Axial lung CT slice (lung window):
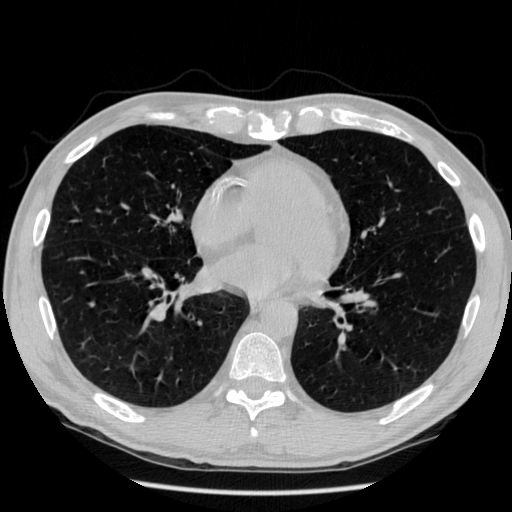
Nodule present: no